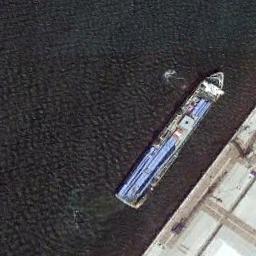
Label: ship